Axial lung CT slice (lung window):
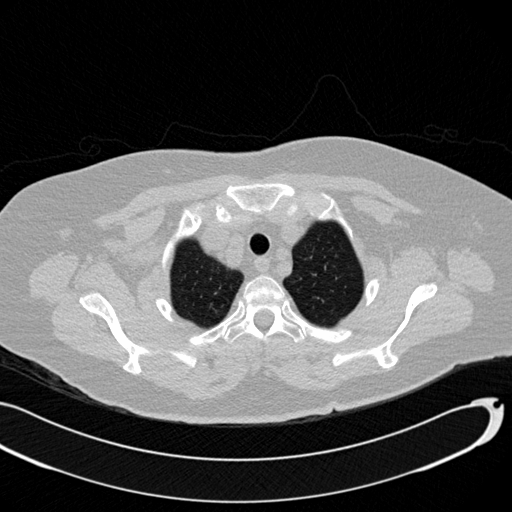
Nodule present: no